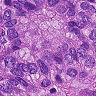
Metastatic tissue present: yes